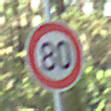
Verkehrszeichen: Geschwindigkeit80
Umgebung: Outdoor, Nature
Tageszeit: Midday
Wetter: Clear
Licht: Natural
Jahreszeit: NotSpecified
Kontrast: LowContrast